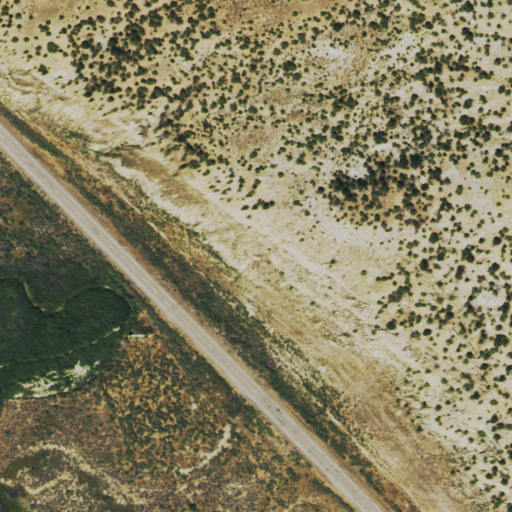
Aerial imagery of valley in Colorado named West Fourmile Draw containing shrub, evergreen forest, low intensity development, woody wetlands, open development, and herbaceous wetlands